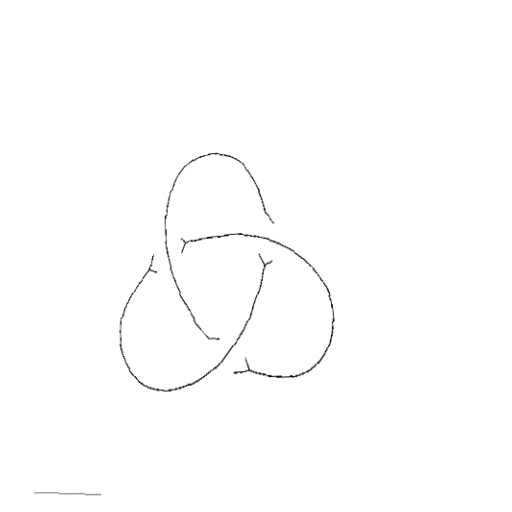
Crossing number: 3